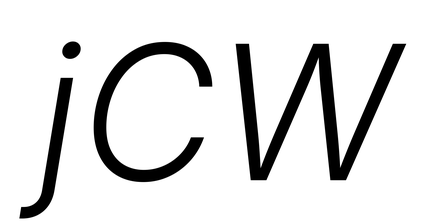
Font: Inter-Italic_Light_Italic